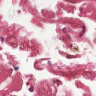
Metastatic tissue present: no